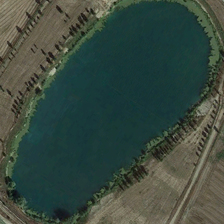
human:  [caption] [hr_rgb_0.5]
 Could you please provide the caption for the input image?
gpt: some trees were planted around the pond .

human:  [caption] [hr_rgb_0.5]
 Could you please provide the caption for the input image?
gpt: there is a pond on the bare land .

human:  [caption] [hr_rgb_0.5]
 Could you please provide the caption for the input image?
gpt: there is a pond on the bare land .

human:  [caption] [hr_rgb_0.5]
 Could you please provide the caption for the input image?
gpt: some trees were planted around the pond .

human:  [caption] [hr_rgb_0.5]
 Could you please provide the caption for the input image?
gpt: there is a pond on the bare land .